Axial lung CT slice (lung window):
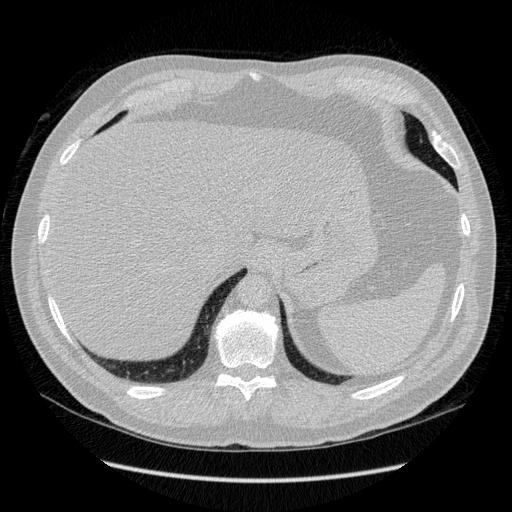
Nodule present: no